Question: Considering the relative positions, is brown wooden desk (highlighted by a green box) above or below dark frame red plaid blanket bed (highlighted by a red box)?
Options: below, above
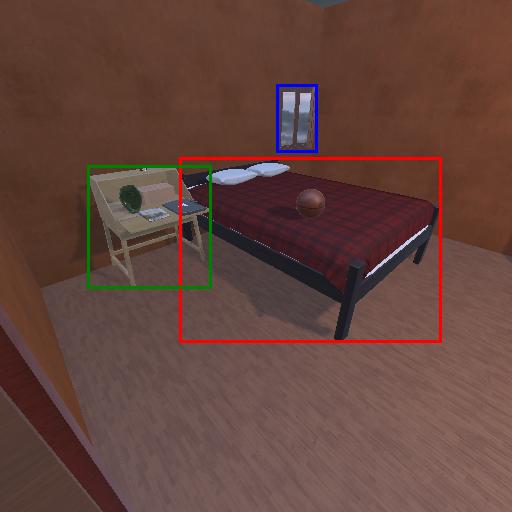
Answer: below